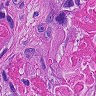
Metastatic tissue present: yes